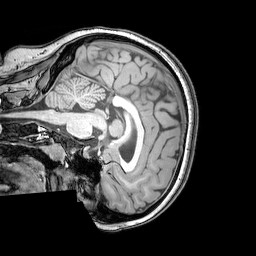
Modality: T1w
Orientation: sagittal
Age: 25
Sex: female
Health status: healthy
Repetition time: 0.081 s
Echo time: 0.037 s